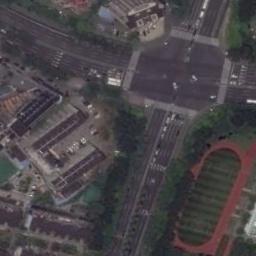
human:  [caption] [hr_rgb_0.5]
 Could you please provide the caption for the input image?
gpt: There are many moving and waiting vehicles on the road at the intersection, Many buildings and some trees around the intersection, And a tennis court by the road .

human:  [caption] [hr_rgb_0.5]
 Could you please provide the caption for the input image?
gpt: There are many buildings of different shapes and sizes beside the intersection .

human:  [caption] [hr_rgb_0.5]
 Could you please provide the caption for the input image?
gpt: There are zebra crossings at intersections .

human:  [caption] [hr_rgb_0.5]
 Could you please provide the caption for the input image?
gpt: An intersection with normal traffic located in a commercial area and a ground track field is next to the intersection .

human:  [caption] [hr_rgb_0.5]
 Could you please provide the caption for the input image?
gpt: An intersection beside a ground track field .